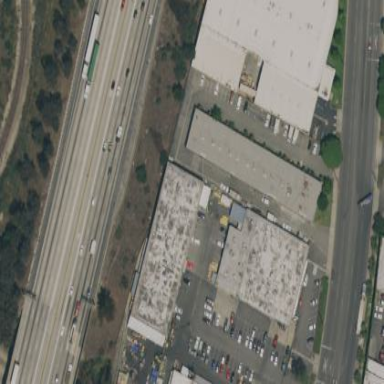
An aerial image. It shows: Industrial building.